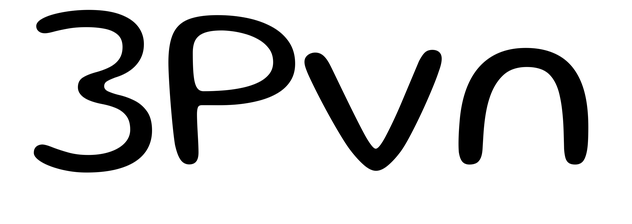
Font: Gluten_Light